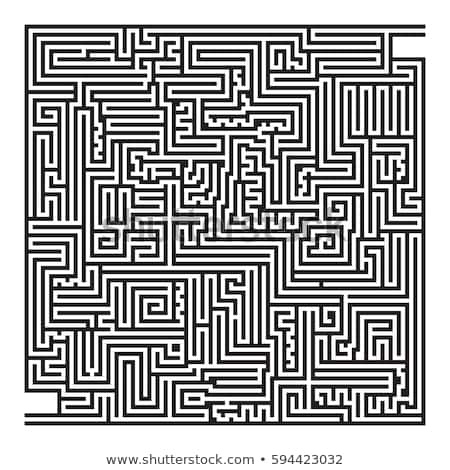
Label: maze, labyrinth